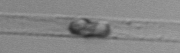
Label: Dactyliosolen_blavyanus